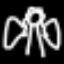
Label: angel